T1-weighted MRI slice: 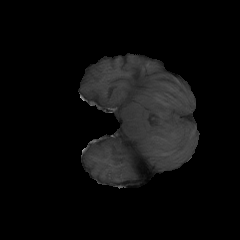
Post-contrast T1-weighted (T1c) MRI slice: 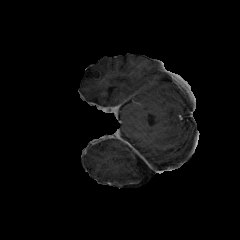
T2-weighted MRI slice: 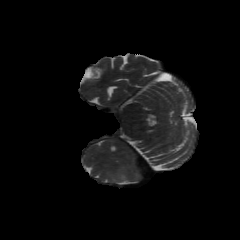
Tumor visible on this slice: yes